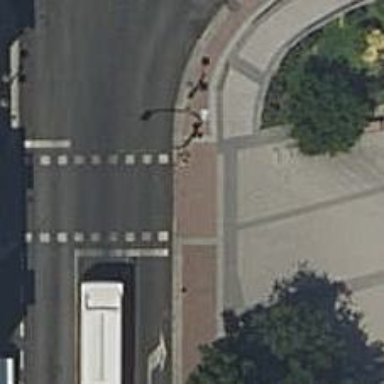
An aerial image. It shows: Sidewalk made of paving stones.